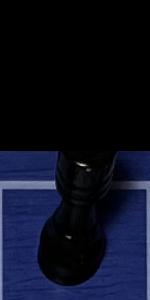
Label: Rook_Black